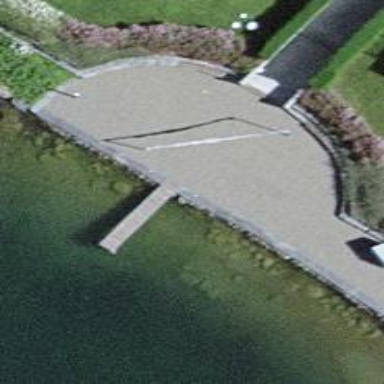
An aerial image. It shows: Man-made pier.